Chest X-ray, PA view. Patient: 44 years old, sex M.
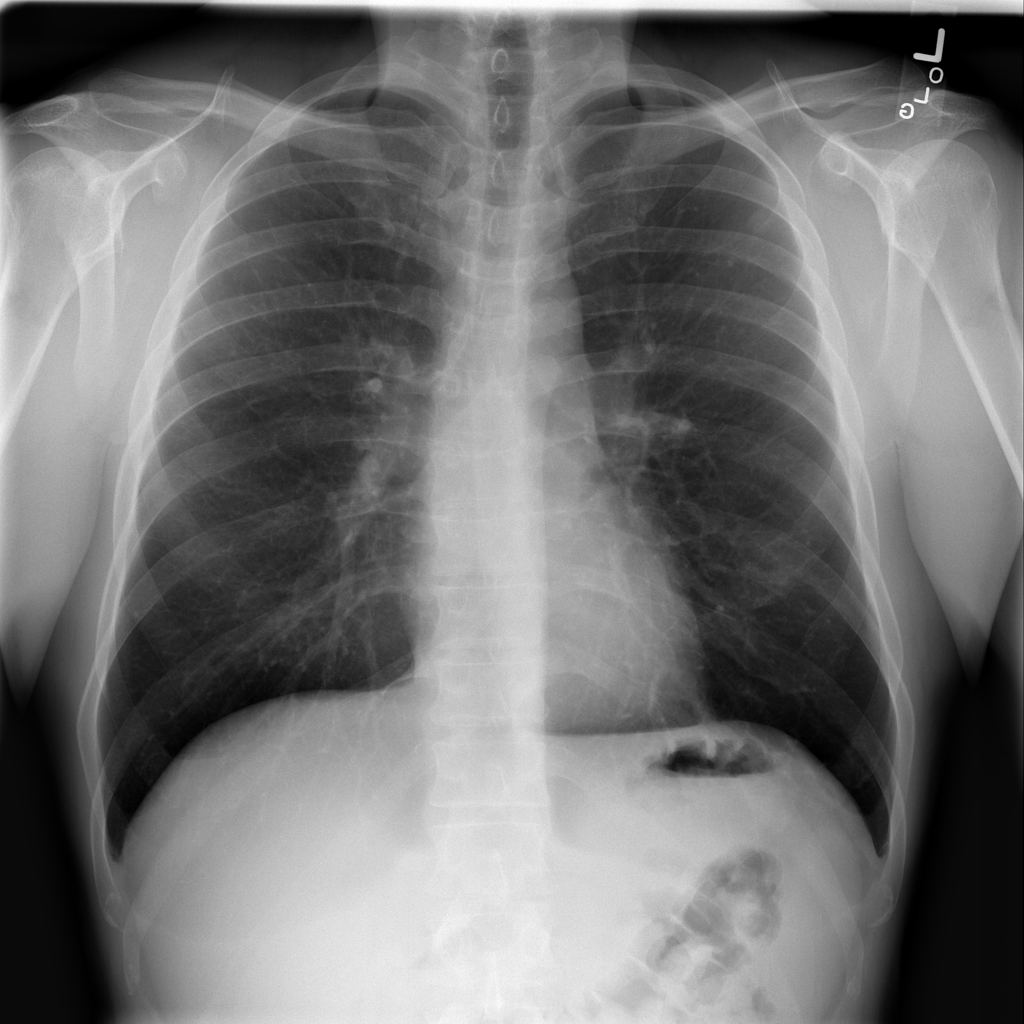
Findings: No Finding